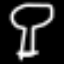
Label: mushroom